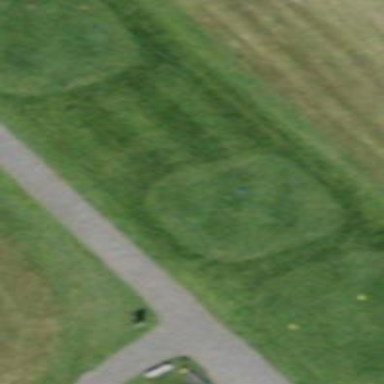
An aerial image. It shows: Blue tee at the golf course.